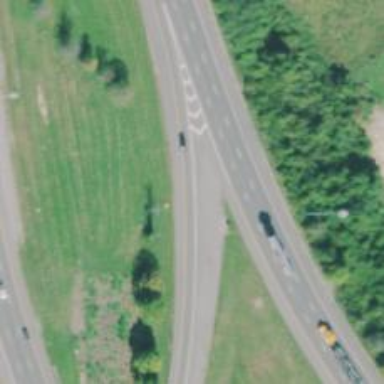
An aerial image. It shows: Motorway link.